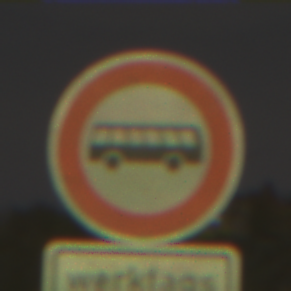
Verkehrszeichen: VerbotKraftomnibusse
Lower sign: ZeitangabenMitBeschraenkungAufWochentage7
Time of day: Night
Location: Outdoor (Urban)
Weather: PartlyCloudy
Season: NotSpecified
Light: Artificial